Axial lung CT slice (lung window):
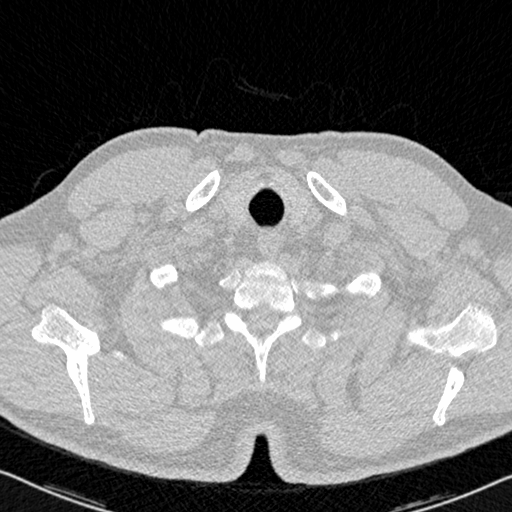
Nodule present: no